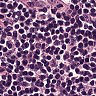
Metastatic tissue present: no